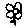
Label: flower